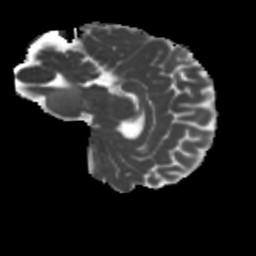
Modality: MD
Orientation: sagittal
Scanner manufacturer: siemens
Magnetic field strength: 3 T
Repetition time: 4 s
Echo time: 0.0594 s